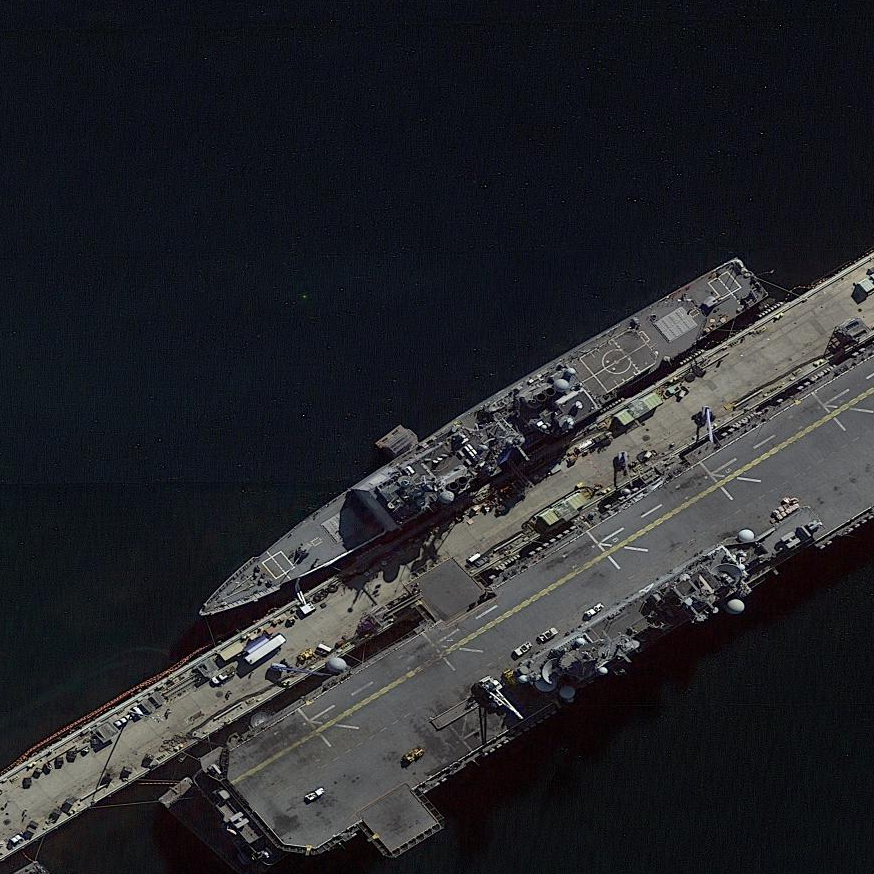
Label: cruiser